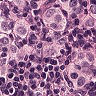
Metastatic tissue present: yes